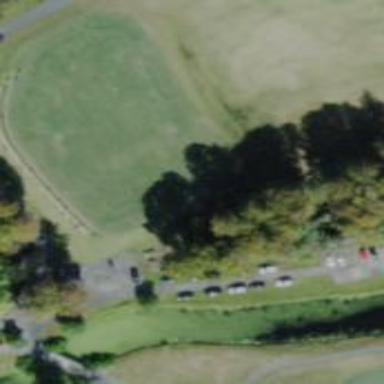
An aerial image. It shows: Golf tee area with grass surface.